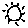
Label: sun